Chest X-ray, PA view. Patient: 34 years old, sex F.
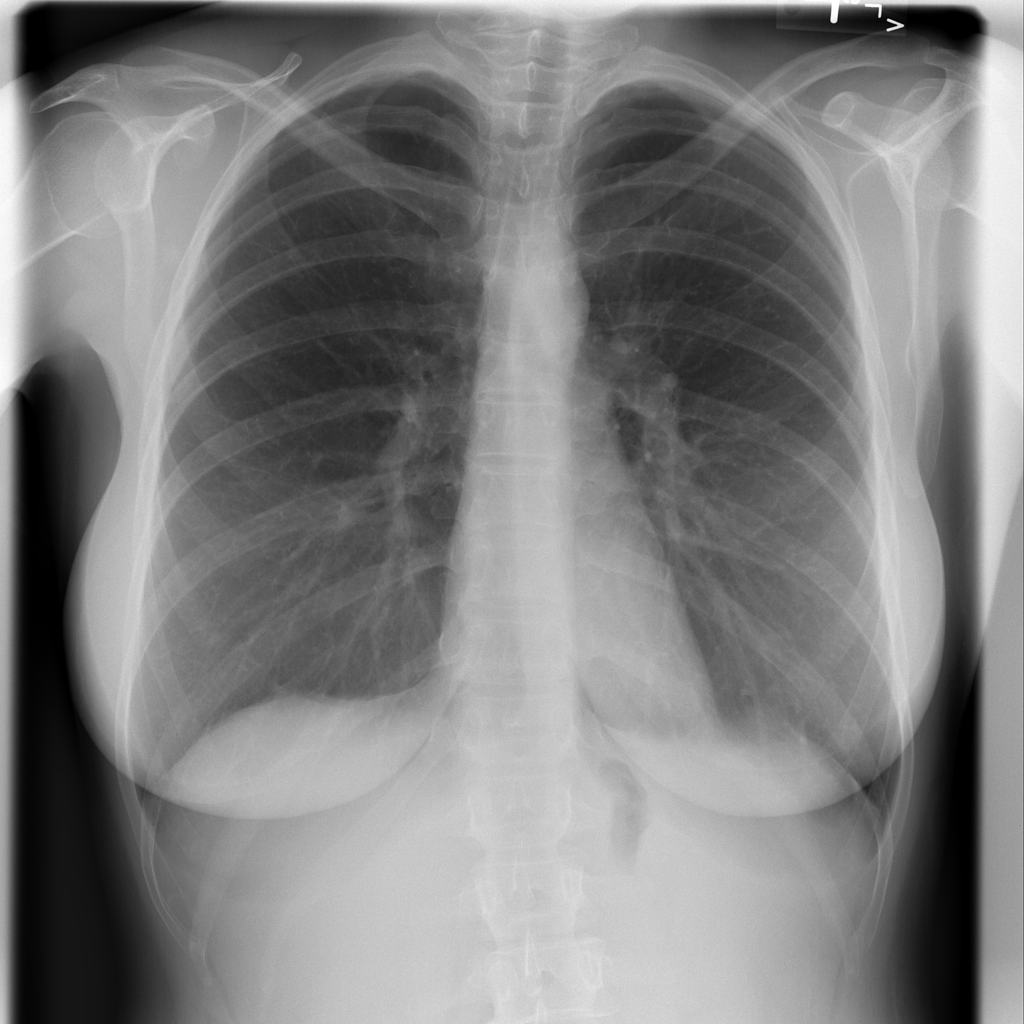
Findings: No Finding